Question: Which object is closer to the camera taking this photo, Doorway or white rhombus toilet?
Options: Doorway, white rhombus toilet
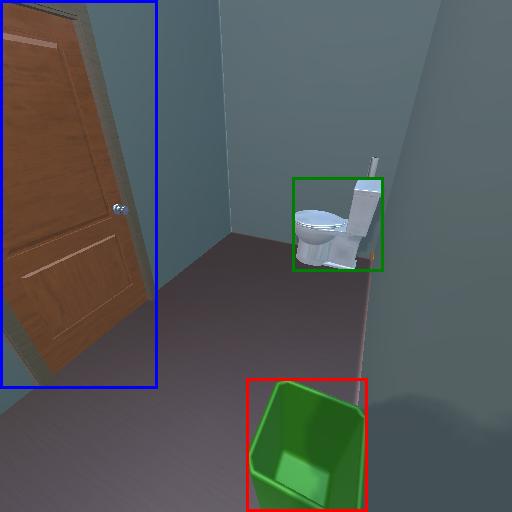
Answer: Doorway